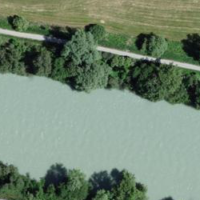
EUNIS habitat code: 23
Species observed at this site:
Salix alba